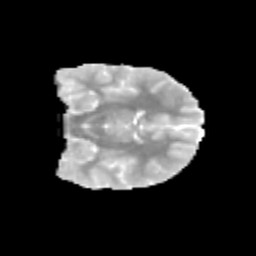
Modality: MD
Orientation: coronal
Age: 11
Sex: female
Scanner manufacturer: siemens
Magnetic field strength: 3 T
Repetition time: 3.8 s
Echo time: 0.07 s